Question: This query is designed to make a histogram with bin sizes of 50.

So as histograms go this means that there are 1013 objects with a count(*) between 0 and 49.
I would like to make the bin read like
'''
0-49 1013
50-99 2147
100-149 1571
'''
My attempt isn't quit doing what I need
'''
select interval + ' - '+interval*50-1 as bin,count(*) as number from
(
select count(tblclaims.patientid) as counts, count(tblclaims.patientid)/50 as interval
from tblclaims
inner join patient on patient.patientid=tblclaims.patientid
and patient.admissiondate = tblclaims.admissiondate
and patient.dischargedate=tblclaims.dischargedate
group by tblclaims.patientid
) as t
group by interval
order by bin
'''
I know this is going to have cast the 'interval + ' - '' stuff as a varchar, but when I tried that things got way out of whack
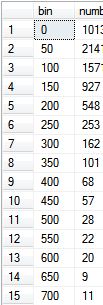
Answer: if the only problem is casting, You have to cast every number part apart :
'''
select cast(interval*50 as nvarchar(max)) + '-' + cast(interval*50+49 as nvarchar(max))
'''